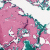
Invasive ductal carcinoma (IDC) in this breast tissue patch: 0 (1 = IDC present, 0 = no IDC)